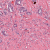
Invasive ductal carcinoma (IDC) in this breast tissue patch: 1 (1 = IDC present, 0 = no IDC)